Aerial crown-view tile of a tropical tree (Barro Colorado Island, Panama), acquired 20240813:
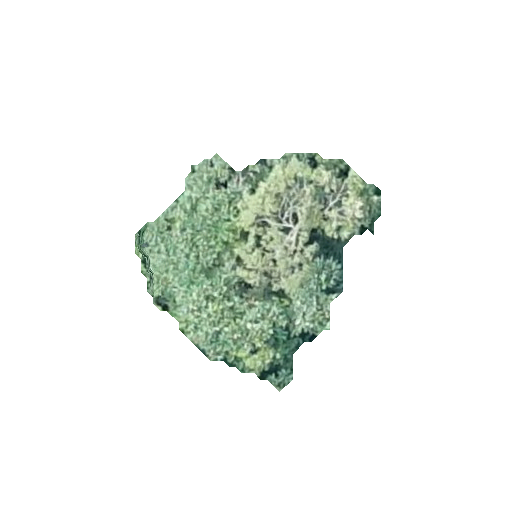
Species: Cordia alliodora
GBIF accepted scientific name: Cordia alliodora
Crown area: 55.571 m²